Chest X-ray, AP view. Patient: 31 years old, sex M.
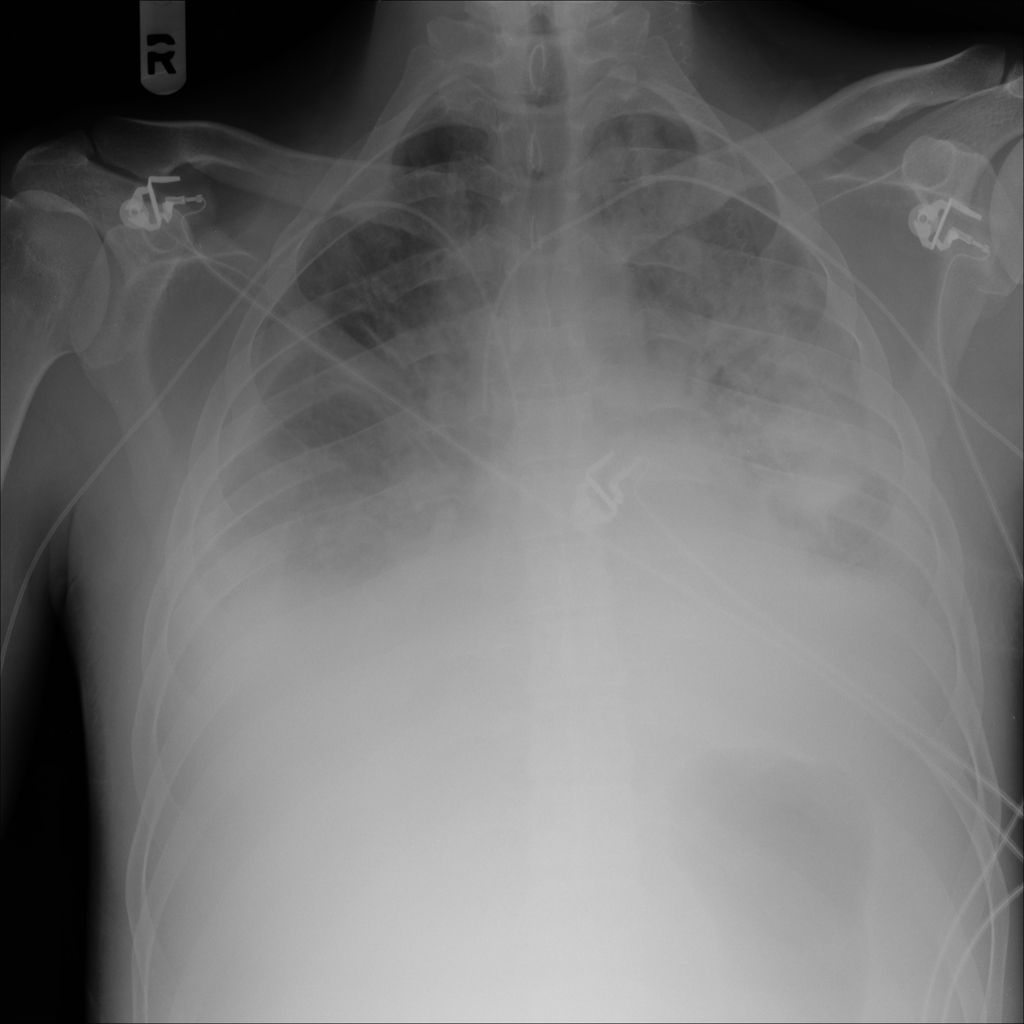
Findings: Infiltration